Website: crate-barrel
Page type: billing-address
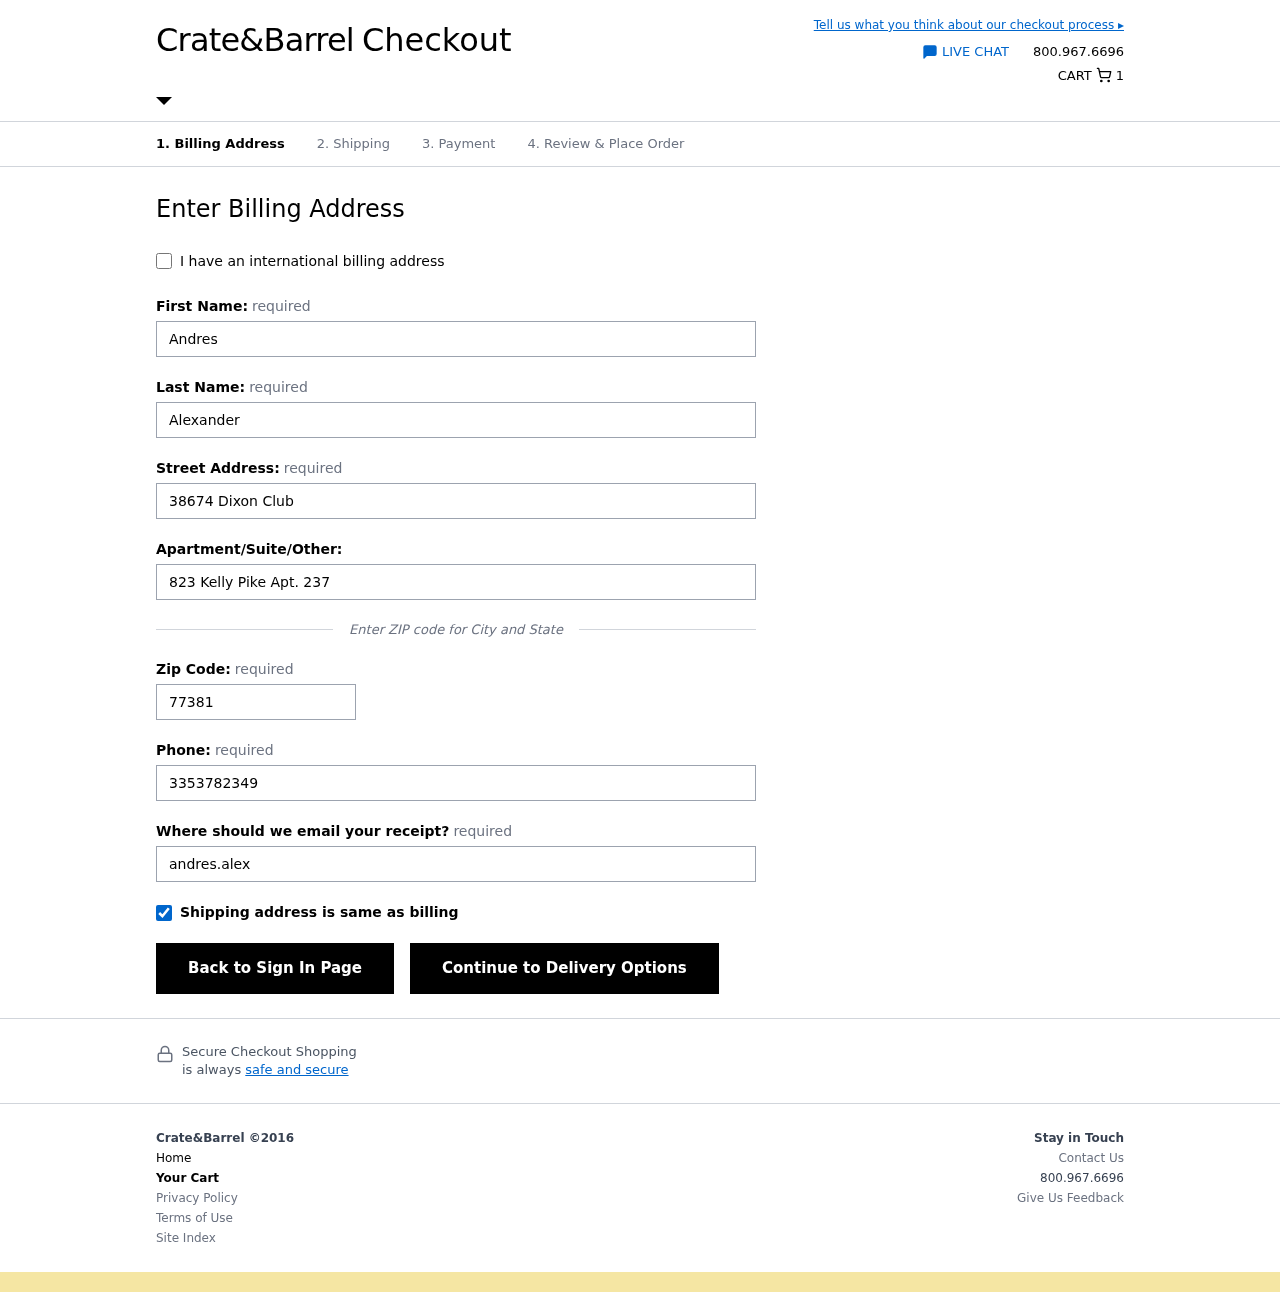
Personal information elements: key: PII_EMAIL
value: andres.alexander@yahoo.com
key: PII_FIRSTNAME
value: Andres
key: PII_LASTNAME
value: Alexander
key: PII_PHONE
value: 3353782349
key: PII_POSTCODE
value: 77381
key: PII_STREET
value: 38674 Dixon Club
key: PII_STREET2
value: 823 Kelly Pike Apt. 237
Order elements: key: ORDER_NUM_ITEMS
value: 1